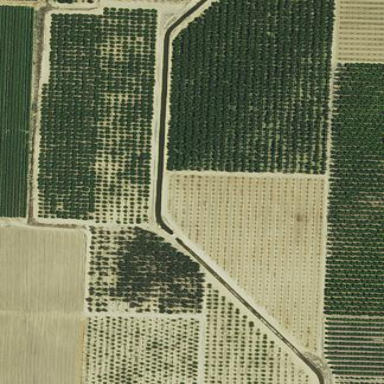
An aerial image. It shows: Orchard.